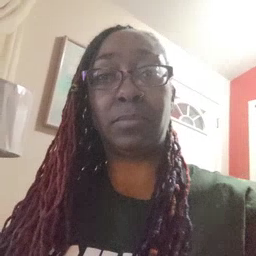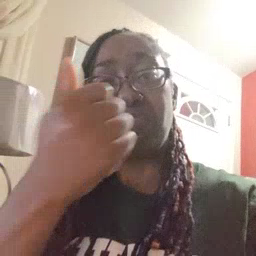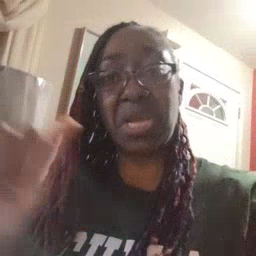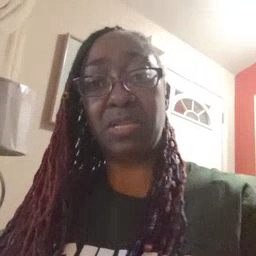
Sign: any